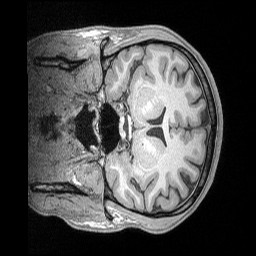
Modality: T1w
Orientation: coronal
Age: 29
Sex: male
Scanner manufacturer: siemens
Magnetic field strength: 3 T
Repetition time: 2.53 s
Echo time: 0.00164 s